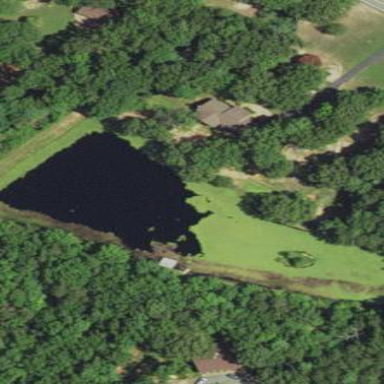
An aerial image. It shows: Peaceful pond surrounded by nature.